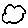
Label: cloud